Contrast-enhanced CT slice 39 of 63
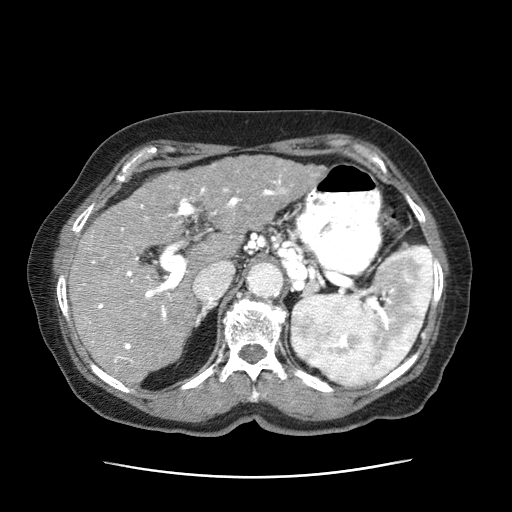
Segmented voxel counts for this case:
Liver: 747939 voxels
Tumor mass: 227274 voxels
Portal vein: 53954 voxels
Abdominal aorta: 58004 voxels